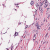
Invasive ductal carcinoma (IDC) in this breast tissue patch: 1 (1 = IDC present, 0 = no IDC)